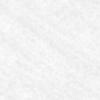
Label: no_change